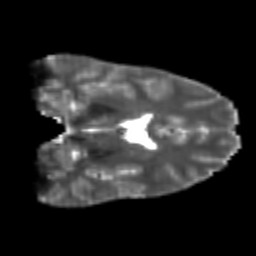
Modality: T2w
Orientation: coronal
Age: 21
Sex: male
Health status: healthy
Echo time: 0.074 s